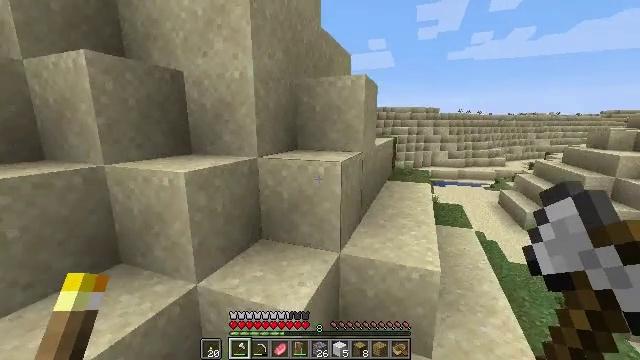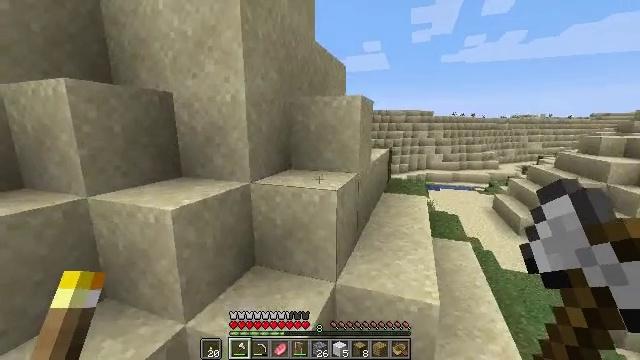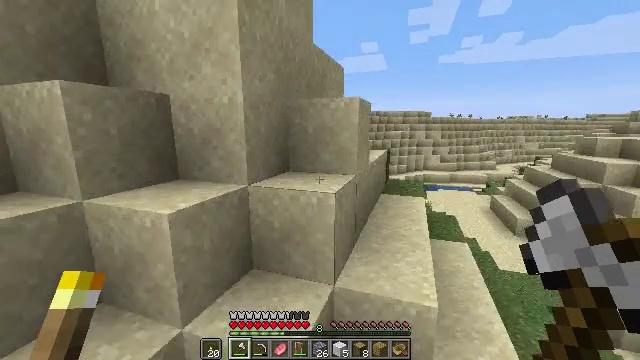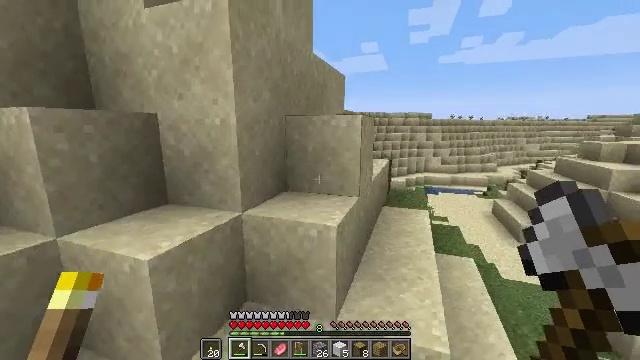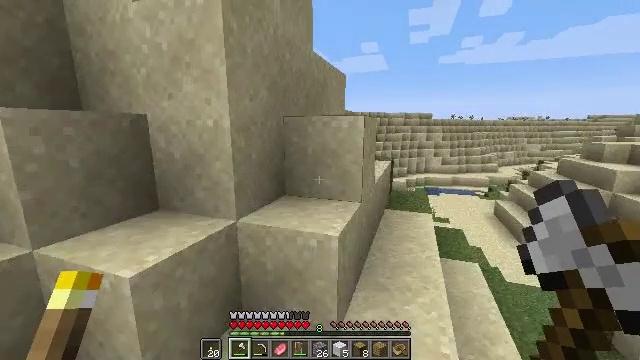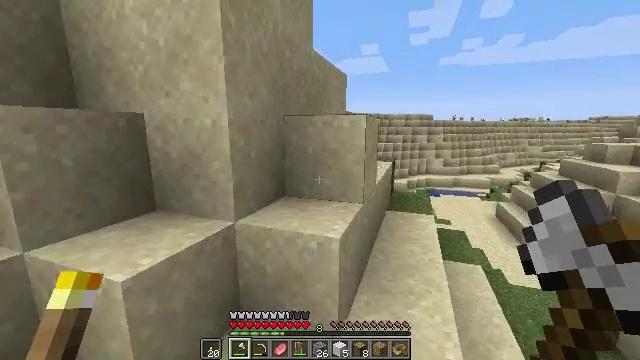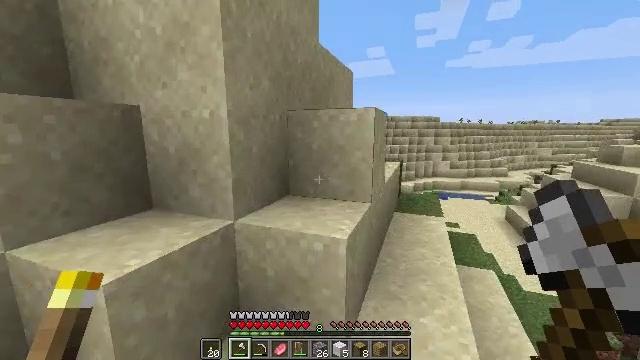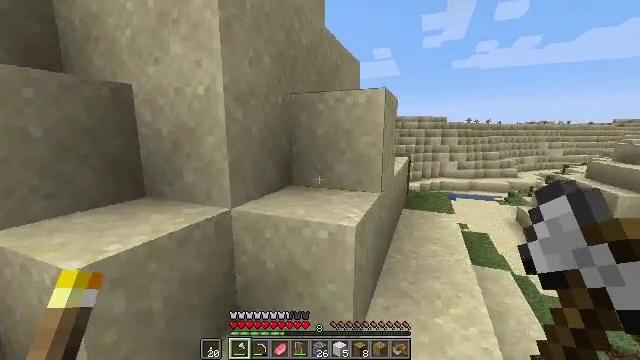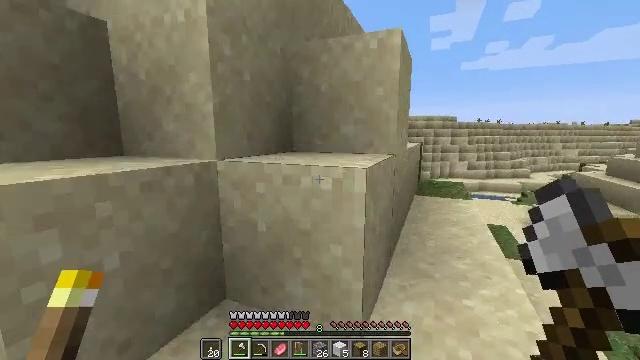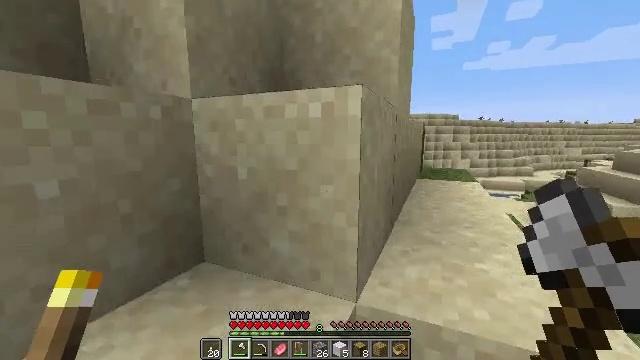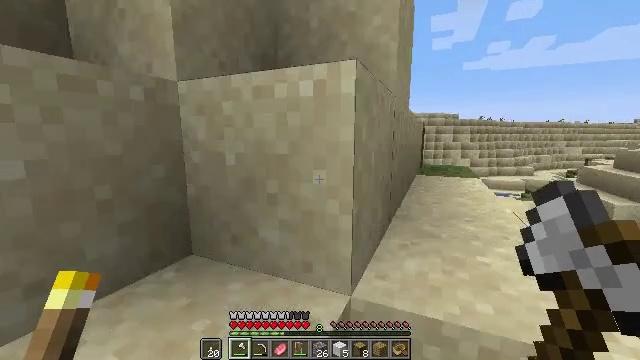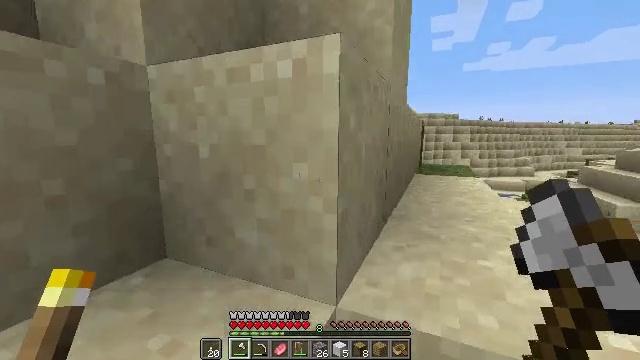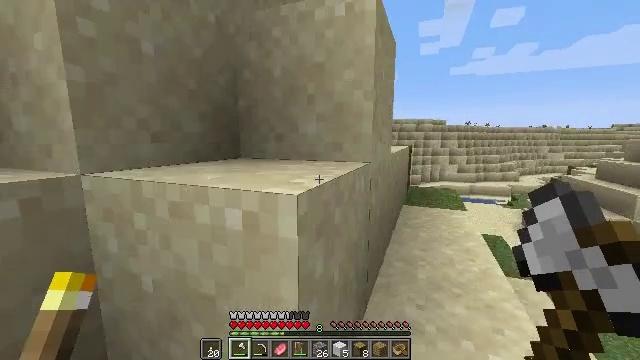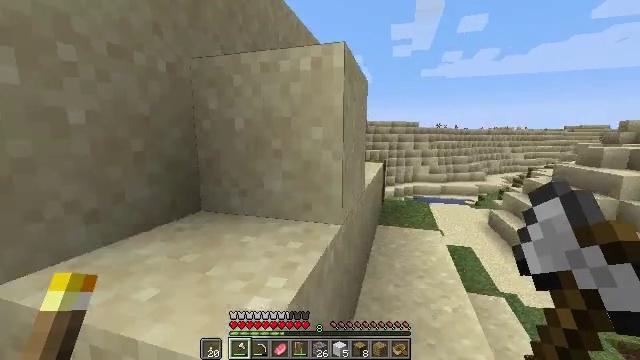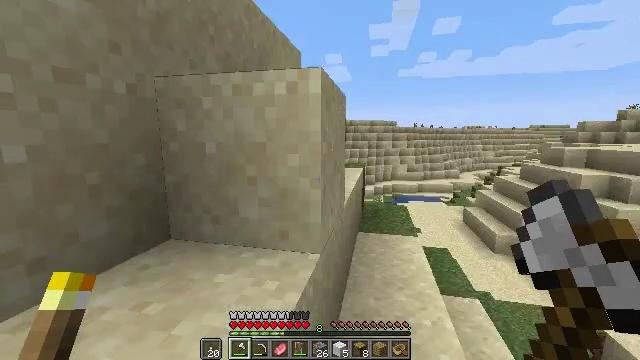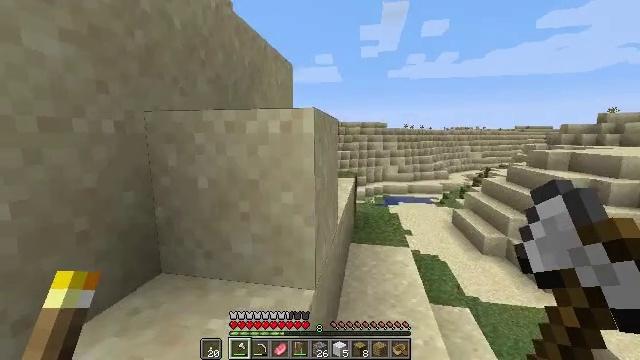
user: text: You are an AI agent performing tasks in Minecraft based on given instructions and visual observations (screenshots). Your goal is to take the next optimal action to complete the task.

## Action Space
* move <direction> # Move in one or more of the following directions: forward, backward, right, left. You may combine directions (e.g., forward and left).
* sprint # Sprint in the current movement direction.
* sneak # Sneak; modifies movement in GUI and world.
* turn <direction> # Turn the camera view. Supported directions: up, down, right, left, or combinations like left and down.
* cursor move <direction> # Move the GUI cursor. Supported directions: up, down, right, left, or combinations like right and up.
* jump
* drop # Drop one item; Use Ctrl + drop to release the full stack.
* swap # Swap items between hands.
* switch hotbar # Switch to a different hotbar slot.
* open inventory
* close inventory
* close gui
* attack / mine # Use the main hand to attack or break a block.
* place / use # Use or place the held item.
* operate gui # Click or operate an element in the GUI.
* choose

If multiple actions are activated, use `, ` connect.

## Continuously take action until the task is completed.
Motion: motion action
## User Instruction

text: Collect the dead bush from dry areas.
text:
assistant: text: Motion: move forward, turn right, jump
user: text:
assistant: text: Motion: move forward, jump
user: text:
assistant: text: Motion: move forward, jump
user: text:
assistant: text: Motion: move forward, jump
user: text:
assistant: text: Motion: move forward, jump
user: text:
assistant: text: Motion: move forward, turn left, jump
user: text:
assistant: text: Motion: move forward, turn left, jump
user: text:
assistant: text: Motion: move forward, turn left, jump
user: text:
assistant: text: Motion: move forward, jump
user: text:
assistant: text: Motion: move forward, jump
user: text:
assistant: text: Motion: move forward, jump
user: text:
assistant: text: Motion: move forward, turn right, jump
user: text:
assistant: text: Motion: move forward, turn right, jump
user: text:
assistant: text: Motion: move forward, turn right, jump
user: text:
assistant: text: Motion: move forward, turn right, jump
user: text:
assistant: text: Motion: move forward, jump
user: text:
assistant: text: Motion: move forward, jump
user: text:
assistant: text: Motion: move forward, turn left, jump
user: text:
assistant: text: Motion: move forward, turn left and up, jump
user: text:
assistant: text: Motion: move forward, turn left, jump
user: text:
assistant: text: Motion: move forward, jump
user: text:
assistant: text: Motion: move forward, jump
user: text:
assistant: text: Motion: move forward, jump
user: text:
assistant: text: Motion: move forward, jump
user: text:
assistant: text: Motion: move forward, jump
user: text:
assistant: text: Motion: move forward, turn right, jump
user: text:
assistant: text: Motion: move forward, turn right, jump
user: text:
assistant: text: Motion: move forward, turn right, jump
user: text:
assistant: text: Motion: move forward, turn right, jump
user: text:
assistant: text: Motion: move forward, turn right, jump